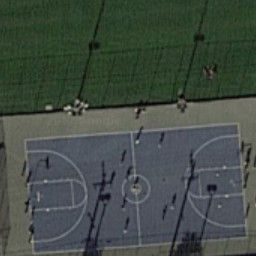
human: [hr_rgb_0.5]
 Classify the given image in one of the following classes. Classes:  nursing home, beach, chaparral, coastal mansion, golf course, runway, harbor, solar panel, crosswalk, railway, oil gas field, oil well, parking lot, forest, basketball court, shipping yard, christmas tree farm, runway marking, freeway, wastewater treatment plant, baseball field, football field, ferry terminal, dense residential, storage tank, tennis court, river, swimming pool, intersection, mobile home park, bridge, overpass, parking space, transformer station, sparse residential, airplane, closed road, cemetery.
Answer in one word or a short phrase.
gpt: basketball court